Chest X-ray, AP view. Patient: 43 years old, sex F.
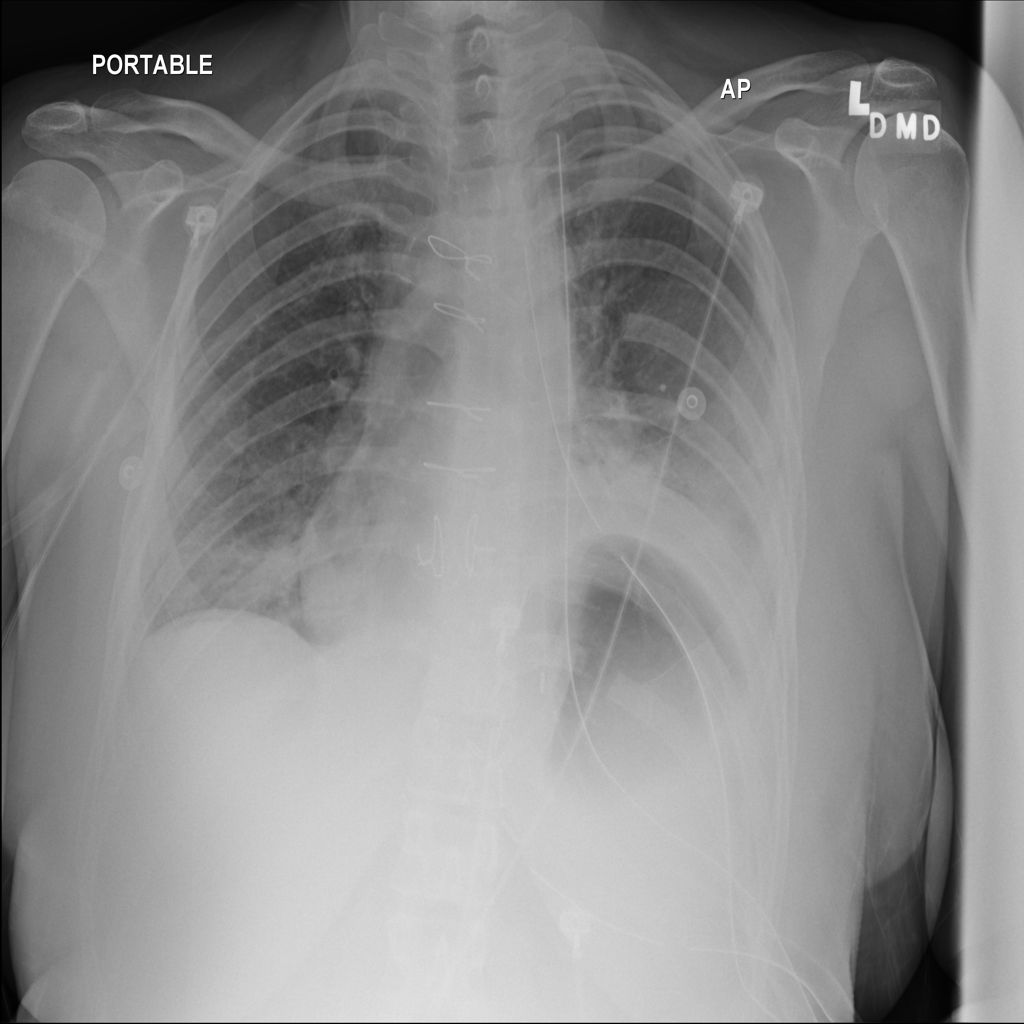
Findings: No Finding